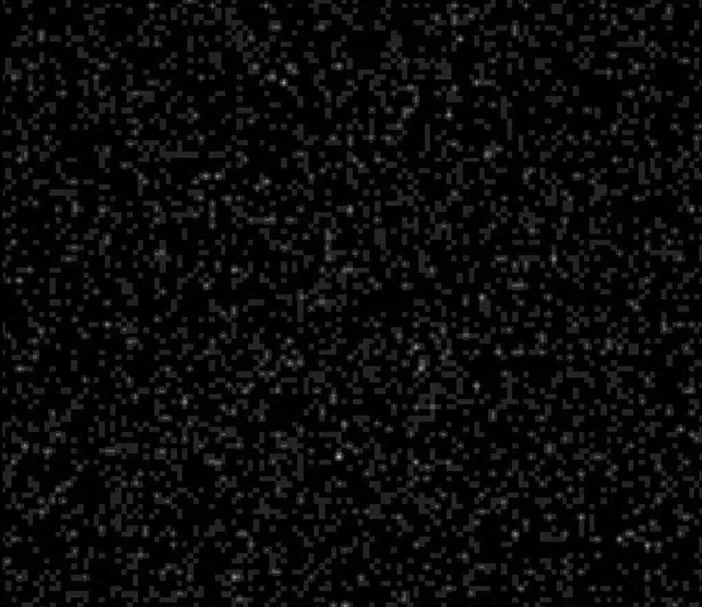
24-hour radioiodine uptake scan showing almost no uptake in thyroid gland.
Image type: pathology (h&e)